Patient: sex M, age 33
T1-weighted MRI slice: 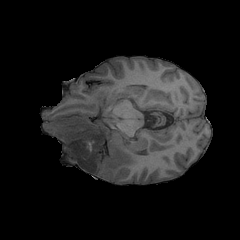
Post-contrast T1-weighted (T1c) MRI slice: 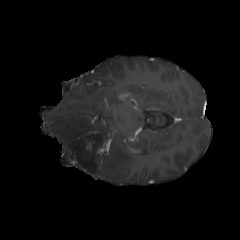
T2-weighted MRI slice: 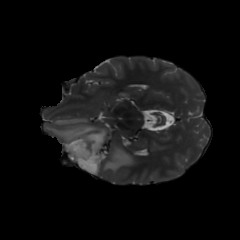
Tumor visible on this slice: yes
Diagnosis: Astrocytoma, IDH-mutant
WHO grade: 4